Question: I'm looking for a way to dynamically change a part of a Quad that has a SpriteRenderer attached to it. Let's say I have a red Quad and a blue Quad, and then I drag one onto the other (fast or slow), the intersecting part should be colored using a green sprite. This illustration shows the scenario I'm trying to solve.

Can someone please help me with this?
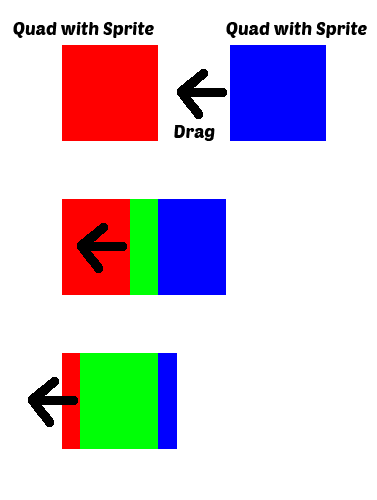
Answer: You have two options:
First, if your mid color will be the correct mixture of other two color, in this case it would be yellow, you can use Mobile Particle/Additive or Mobile Particle/Multiply Shaders.
In a second way, you can write your own shader that takes the intersection area as parameter and paint your textures according to parameters.